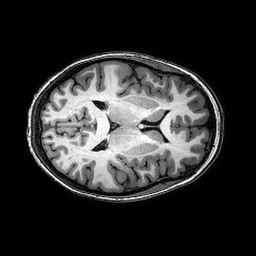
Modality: T1w
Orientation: axial
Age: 24
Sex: female
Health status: healthy
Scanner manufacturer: philips
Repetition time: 0.008154 s
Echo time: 0.00374 s